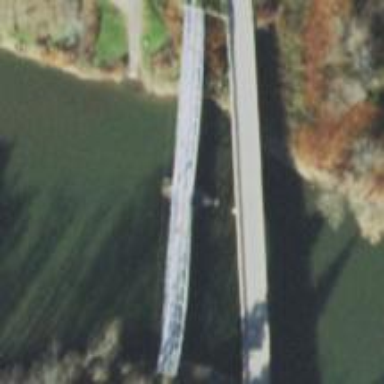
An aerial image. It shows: Footway on bridge.